Brain MRI, t2w sequence, axial 2D slice.
Patient: age 44, sex F, weight 95 kg, height 1.95 m
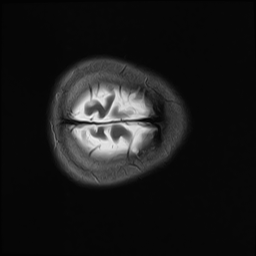